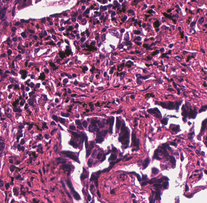
Tumor epithelial tissue: yes
Tumor-associated stroma tissue: yes
Normal tissue: no